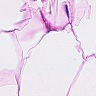
Metastatic tissue present: no